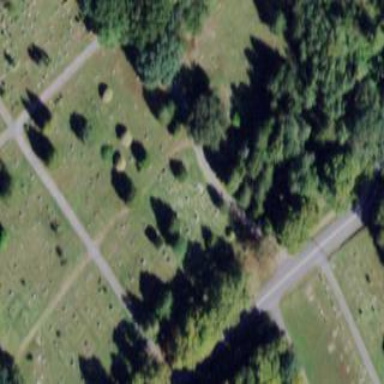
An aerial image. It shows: Cemetery.